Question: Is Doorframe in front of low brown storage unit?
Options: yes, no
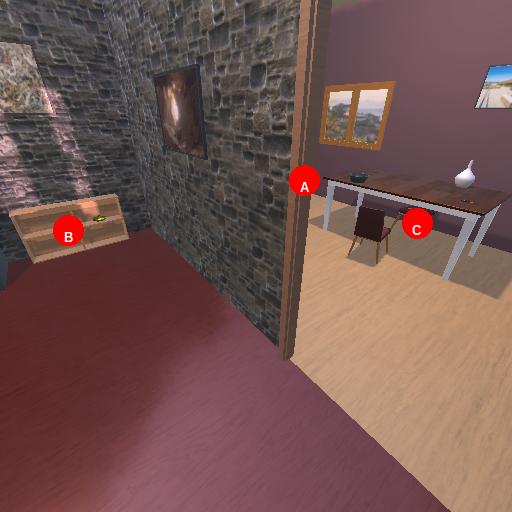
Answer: yes